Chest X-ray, PA view. Patient: 56 years old, sex F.
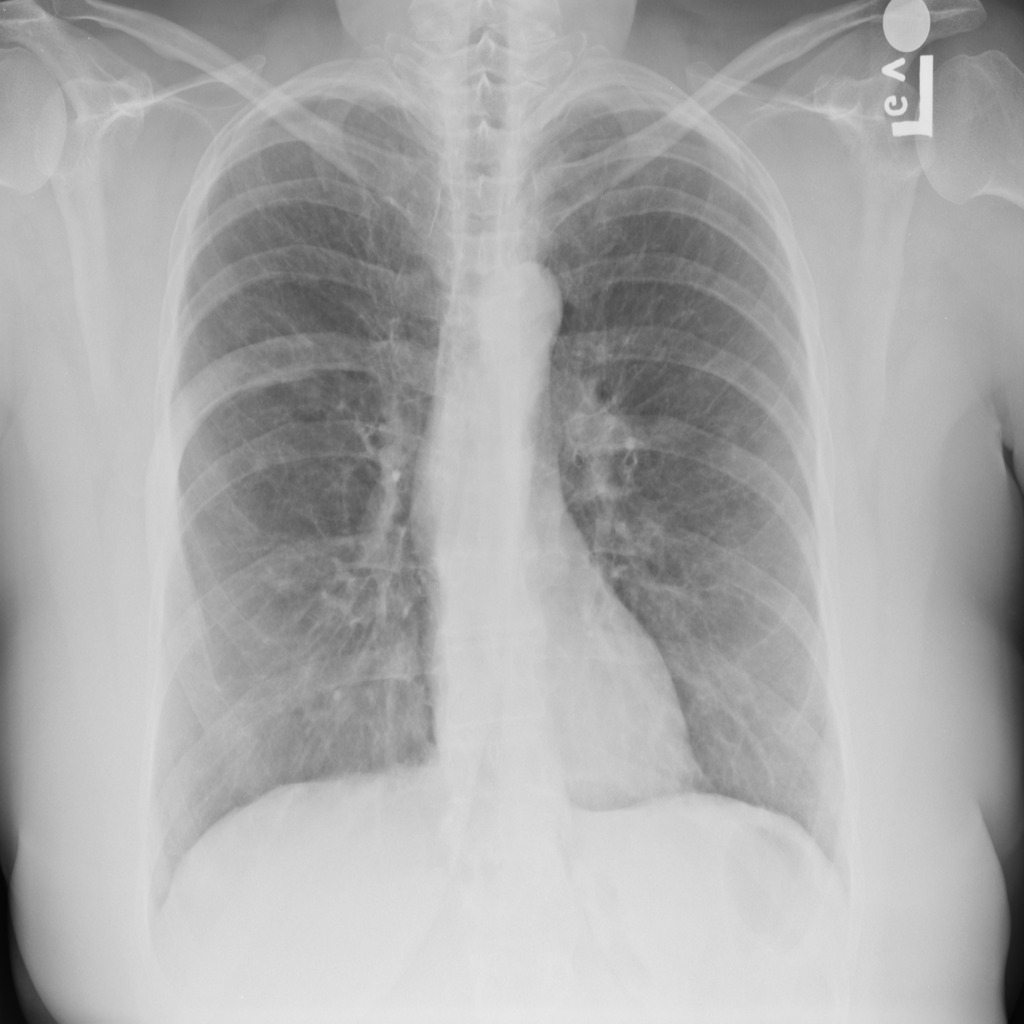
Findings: No Finding